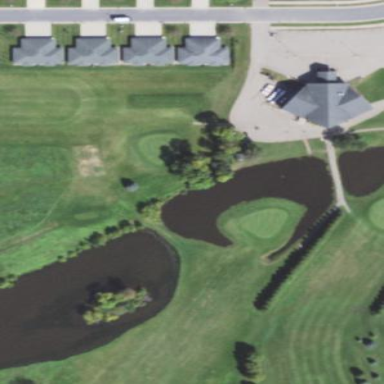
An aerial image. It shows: Water hazard in golf course. The hazard is natural water feature.